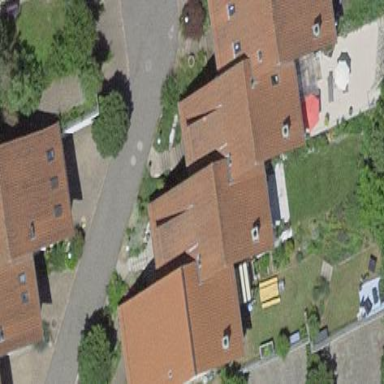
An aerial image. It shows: Residential building.